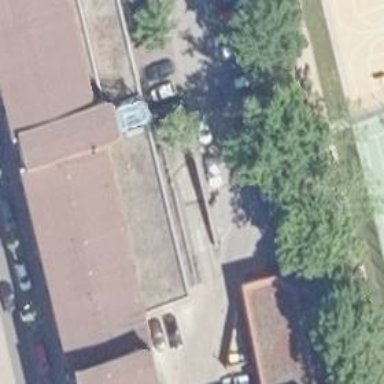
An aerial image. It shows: Parking entrance.